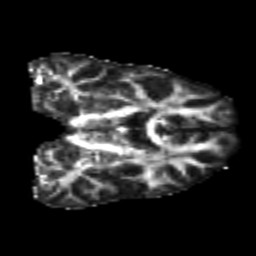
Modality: FA
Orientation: coronal
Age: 21
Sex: male
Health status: healthy
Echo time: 0.074 s